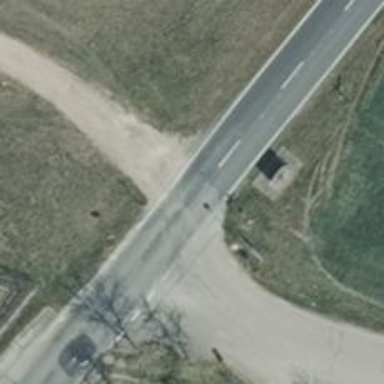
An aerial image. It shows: Tertiary road with asphalt surface.